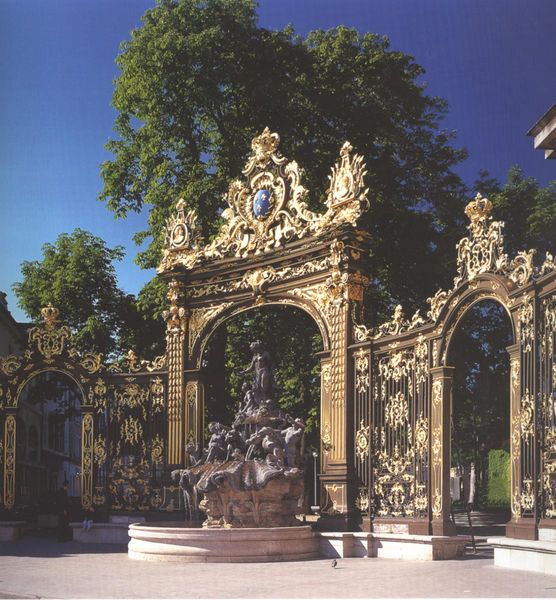
Titel: Place Royale
Künstler: Emmanuel Héré de Corny
Standort: Nancy, Place Stanislas (EU - F)
Schlagwörter: baum, blau, gruppe, himmel, schatten, bäume, licht, schwarz, park, schloss, zaun, barock, gitter, gold, krone, brunnen, garten, skulptur, bogen, farbe, platz, figuren, verzierung, tor, foto, bögen, vergoldet, portal, wappen, statuen, üppig, golden, prunk, versailles, abgrenzung